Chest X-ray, PA view. Patient: 28 years old, sex F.
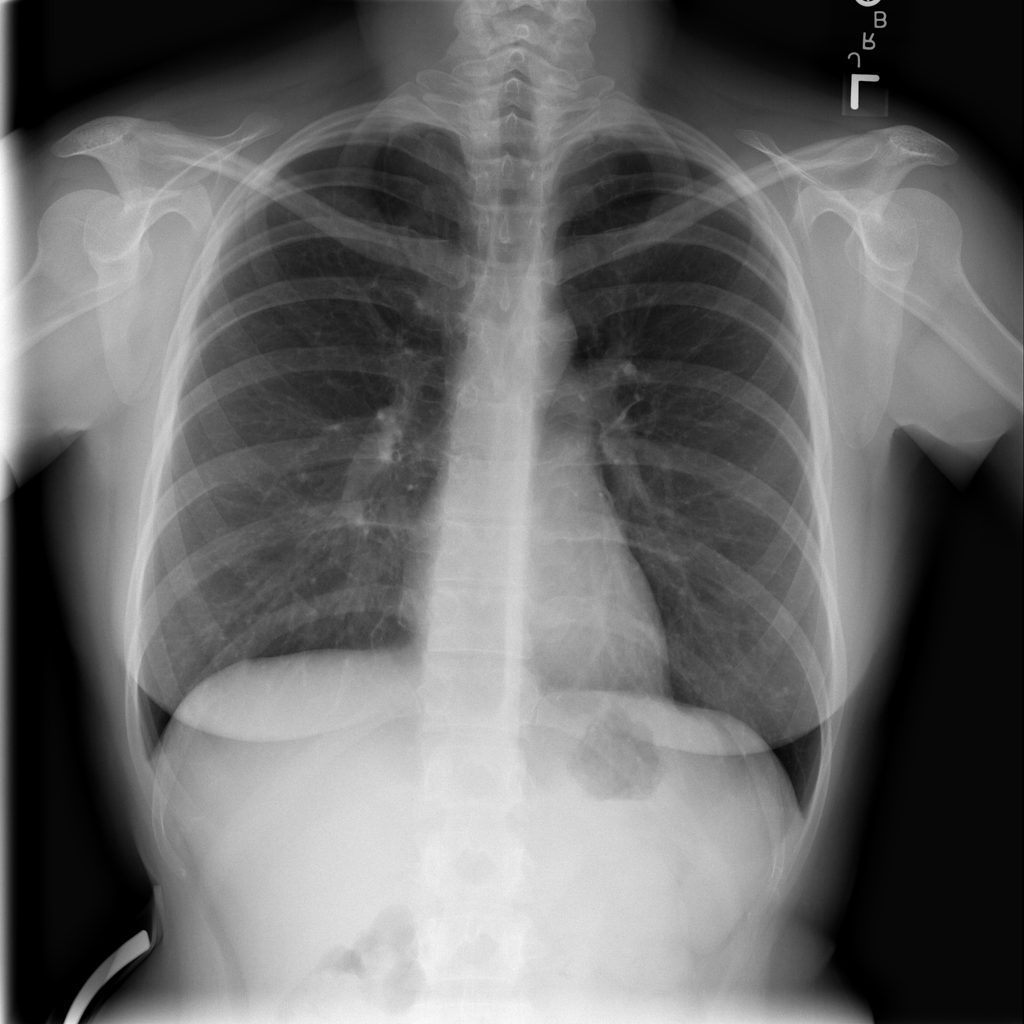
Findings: No Finding